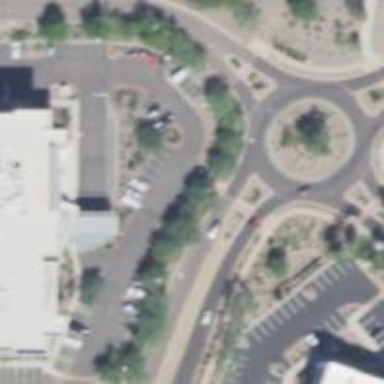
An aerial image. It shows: Tertiary road made of asphalt leading to roundabout junction.